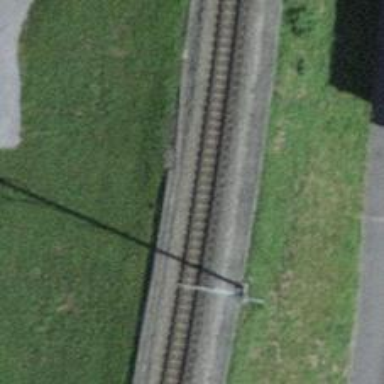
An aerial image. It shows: Narrow-gauge railway track with one electrified contact line.